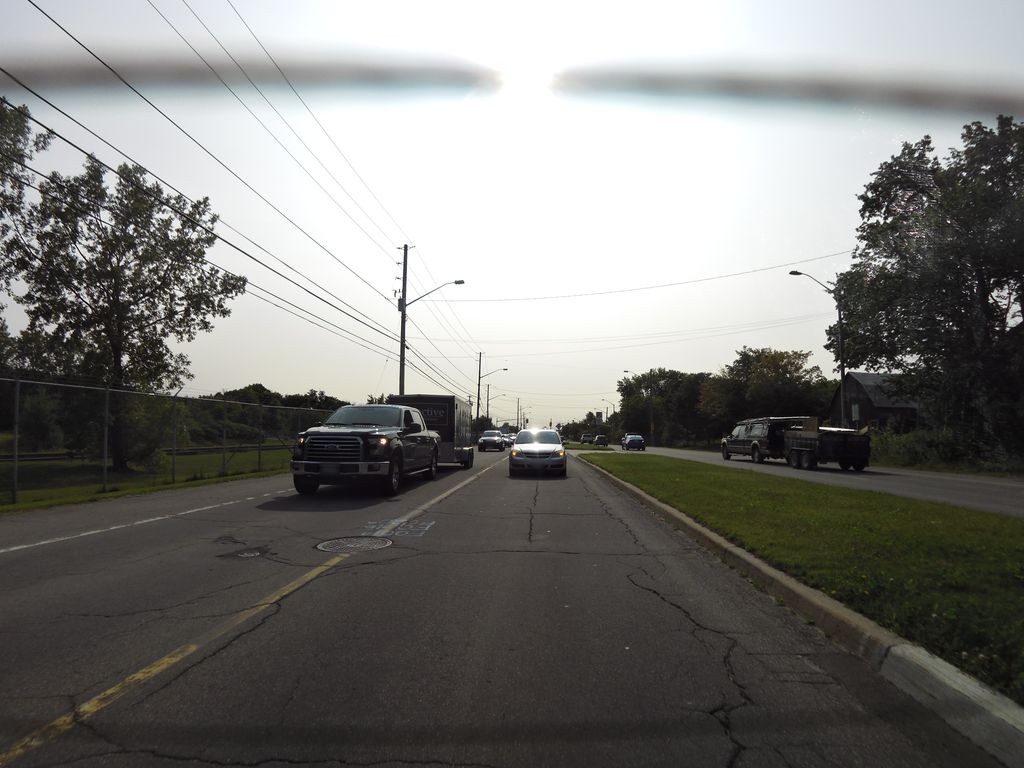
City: ottawa-gatineau